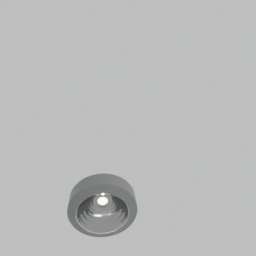
Label: lighting